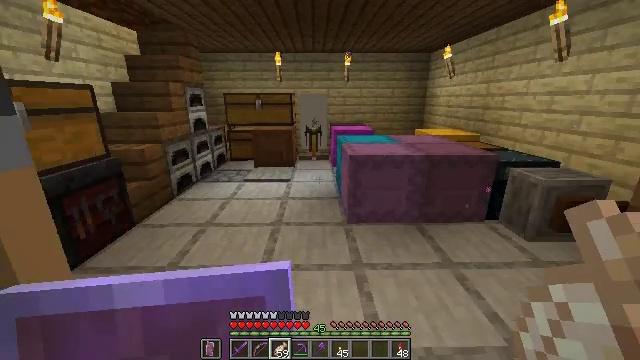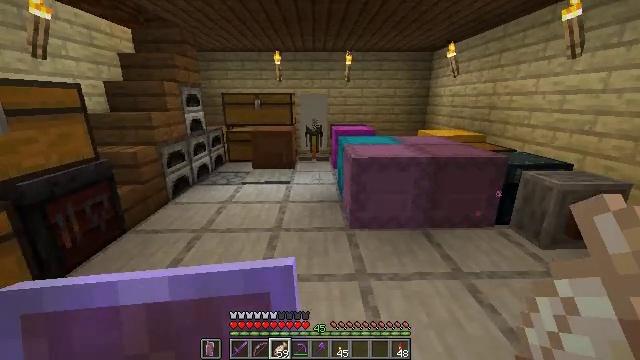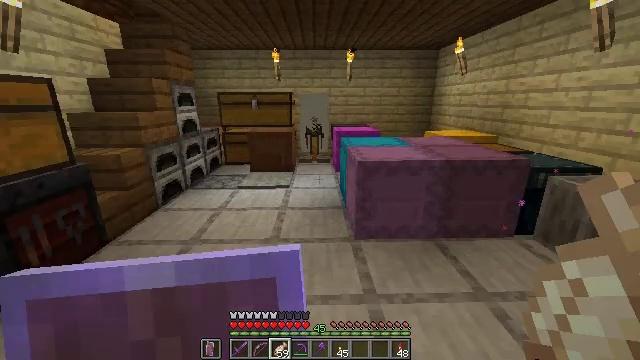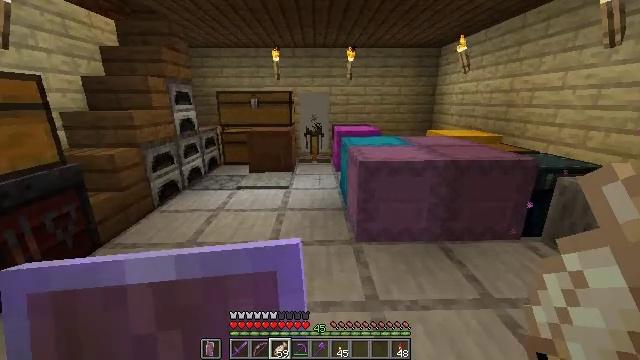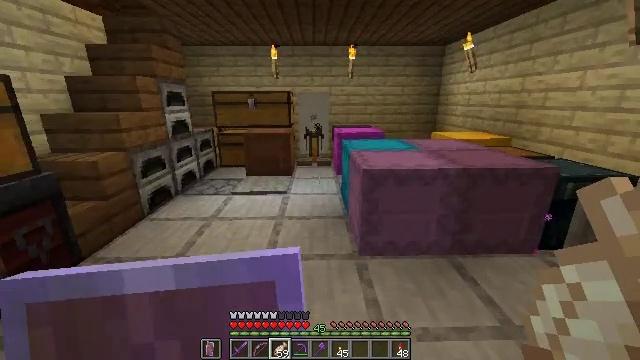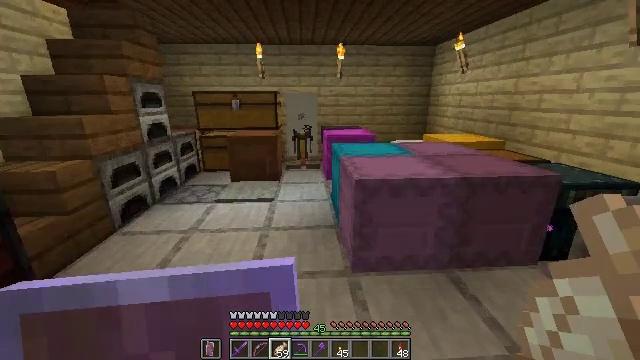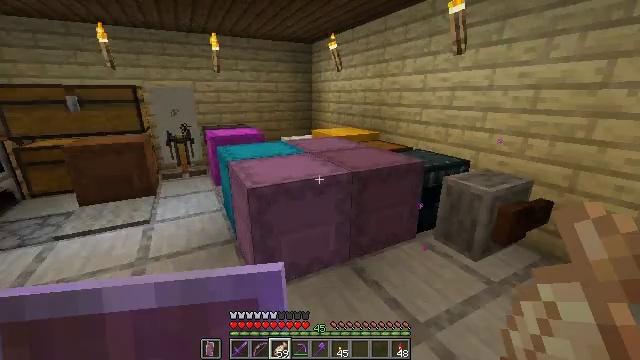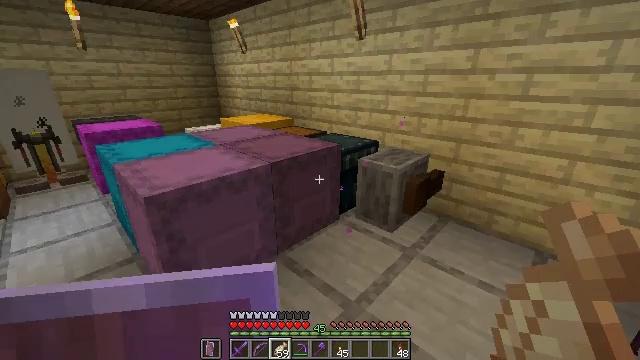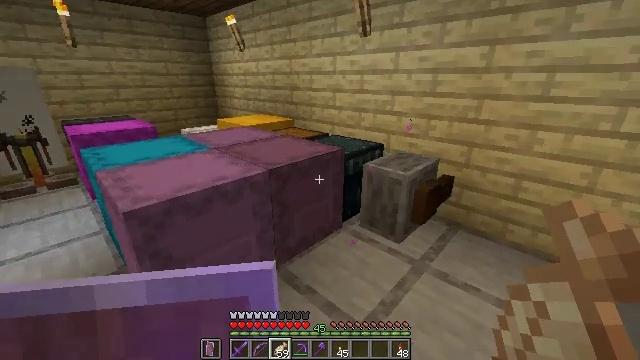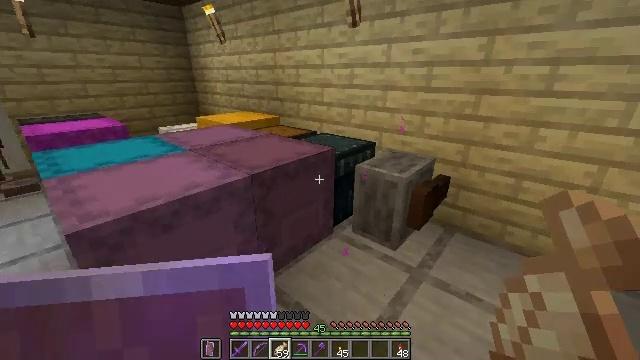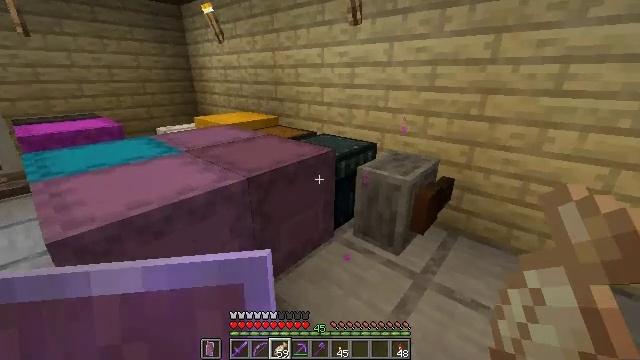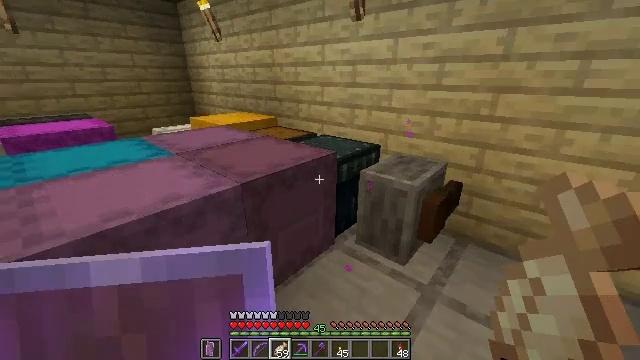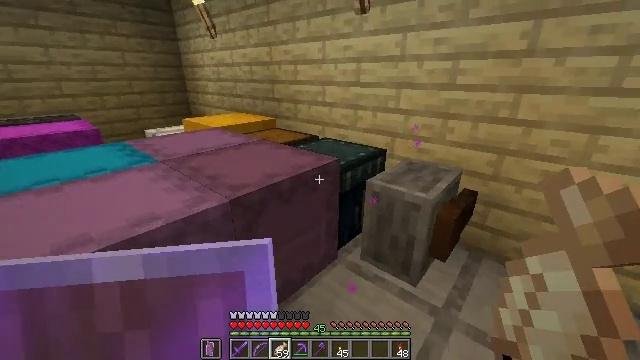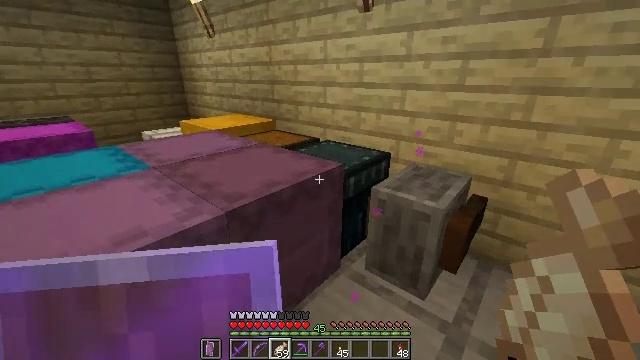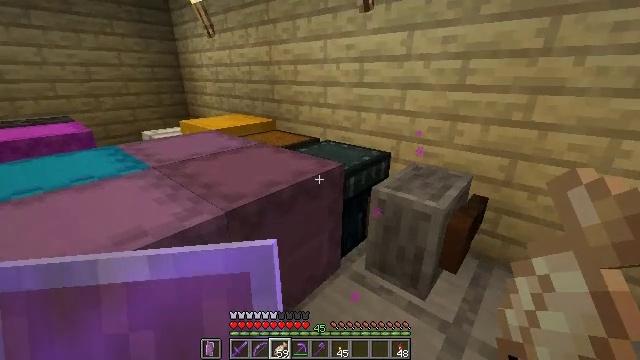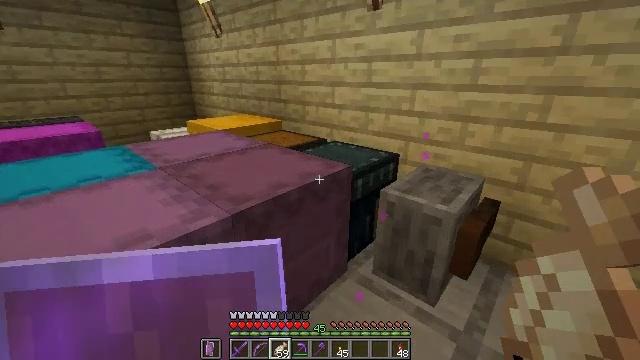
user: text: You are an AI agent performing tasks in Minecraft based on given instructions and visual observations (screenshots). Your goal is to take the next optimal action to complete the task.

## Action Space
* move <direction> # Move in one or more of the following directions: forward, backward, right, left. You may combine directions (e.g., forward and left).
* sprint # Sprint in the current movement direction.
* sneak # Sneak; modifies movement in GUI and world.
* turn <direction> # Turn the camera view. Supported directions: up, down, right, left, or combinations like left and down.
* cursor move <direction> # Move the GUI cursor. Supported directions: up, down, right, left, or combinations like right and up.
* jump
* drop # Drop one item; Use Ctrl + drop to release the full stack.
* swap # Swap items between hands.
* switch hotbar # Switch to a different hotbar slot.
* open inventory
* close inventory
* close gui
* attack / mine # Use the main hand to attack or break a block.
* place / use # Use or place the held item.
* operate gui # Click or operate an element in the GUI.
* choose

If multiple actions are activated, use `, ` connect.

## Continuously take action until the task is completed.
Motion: motion action
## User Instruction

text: Left click on the cartography table to mine it.
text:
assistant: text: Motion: move forward
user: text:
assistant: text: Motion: move forward
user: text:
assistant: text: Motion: move forward
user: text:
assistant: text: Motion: move forward
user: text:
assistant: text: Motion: move forward, turn right
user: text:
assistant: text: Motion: move forward, turn right
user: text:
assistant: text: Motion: move forward, turn right and down
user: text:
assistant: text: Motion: move forward
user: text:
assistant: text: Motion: move forward, turn right
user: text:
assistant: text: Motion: move forward
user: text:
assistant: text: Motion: move forward
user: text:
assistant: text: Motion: no_op
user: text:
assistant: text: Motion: no_op
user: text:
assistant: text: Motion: no_op
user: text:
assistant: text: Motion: turn left
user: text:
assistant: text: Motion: no_op
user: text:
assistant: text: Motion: no_op
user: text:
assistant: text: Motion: no_op
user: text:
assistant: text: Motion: turn right
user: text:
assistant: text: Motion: turn right and down
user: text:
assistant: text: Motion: no_op
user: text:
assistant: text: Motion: no_op
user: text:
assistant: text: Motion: turn left
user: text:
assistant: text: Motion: no_op
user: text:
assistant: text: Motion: move forward, turn right
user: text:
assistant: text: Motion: move forward, turn right and down
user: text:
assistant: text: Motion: move forward, turn right
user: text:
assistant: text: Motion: move forward, turn right
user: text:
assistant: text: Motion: move forward
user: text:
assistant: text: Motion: move forward